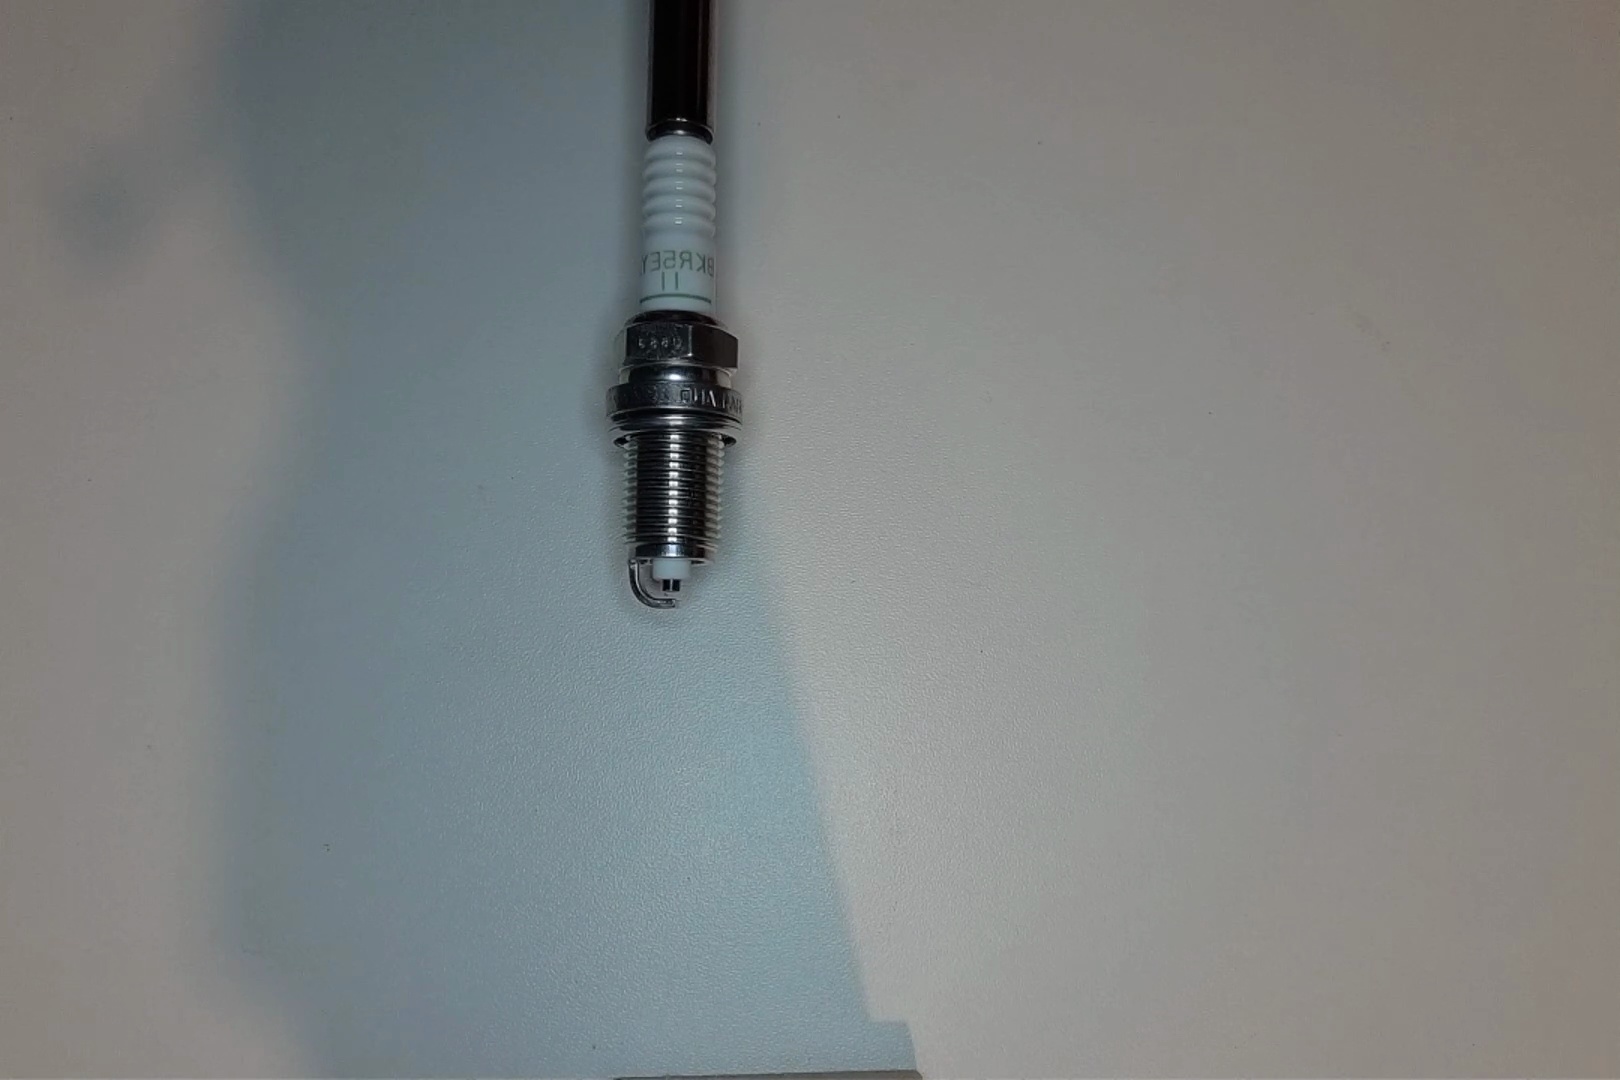
Label: no anomaly